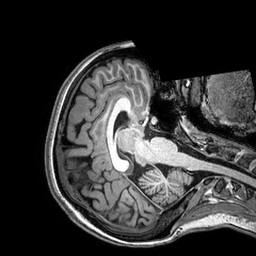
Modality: T1w
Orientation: axial
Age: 19
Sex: female
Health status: healthy
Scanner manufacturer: philips
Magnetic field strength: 3 T